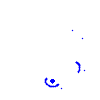
Particle: pion